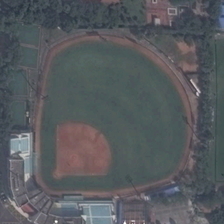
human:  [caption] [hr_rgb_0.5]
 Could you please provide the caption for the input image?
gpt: a baseball field is surrounded by many green trees .

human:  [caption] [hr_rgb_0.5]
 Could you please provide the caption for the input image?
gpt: a baseball field is surrounded by many green trees .

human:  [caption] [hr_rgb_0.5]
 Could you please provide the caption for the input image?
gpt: a baseball field is surrounded by many green trees .

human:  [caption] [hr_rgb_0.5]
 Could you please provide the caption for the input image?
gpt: a baseball field is surrounded by many green trees .

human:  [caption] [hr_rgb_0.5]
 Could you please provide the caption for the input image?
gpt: a baseball field is surrounded by many green trees .